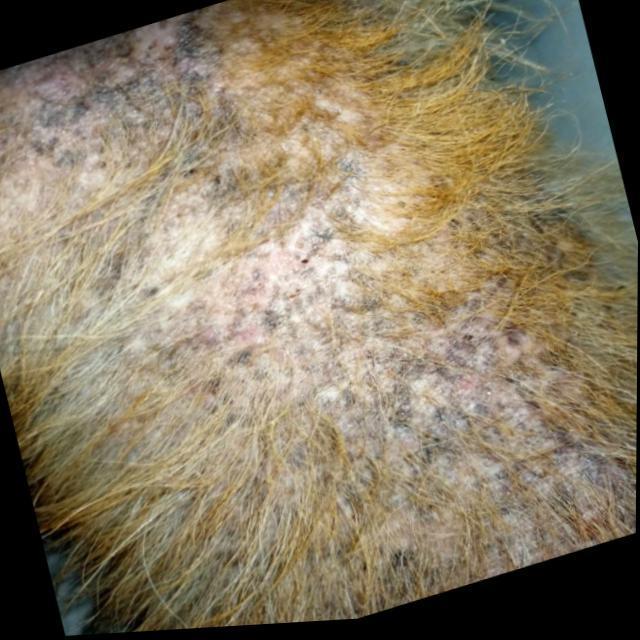
Canine demodicosis (Demodex mange) — caused by Demodex canis mites. Presents with alopecia, follicular papules, pustules, and comedones. Often localized on face and forelimbs.